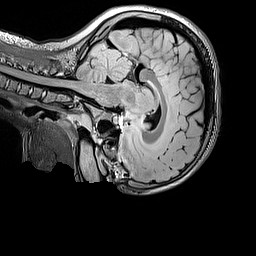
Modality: FLAIR
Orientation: sagittal
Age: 9
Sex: female
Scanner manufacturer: siemens
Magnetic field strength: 3 T
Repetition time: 5 s
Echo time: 0.388 s